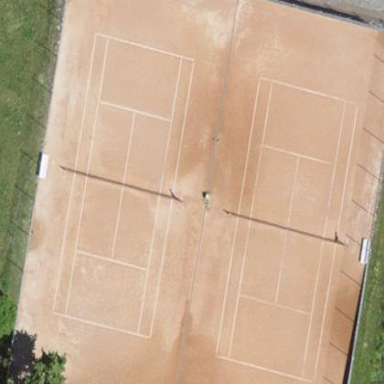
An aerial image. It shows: Tartan tennis court on pitch designated for leisure land.